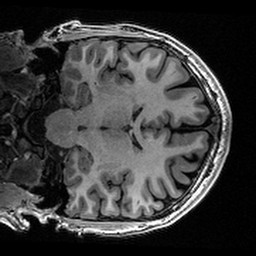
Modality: T1w
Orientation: coronal
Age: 27
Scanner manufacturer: siemens
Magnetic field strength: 3 T
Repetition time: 2.4 s
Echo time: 0.00224 s